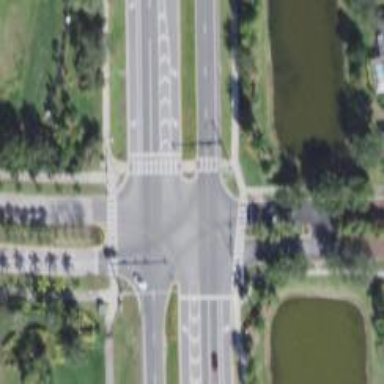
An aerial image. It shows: Uncontrolled crossing along footway.